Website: ulta-beauty
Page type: customer-info-address
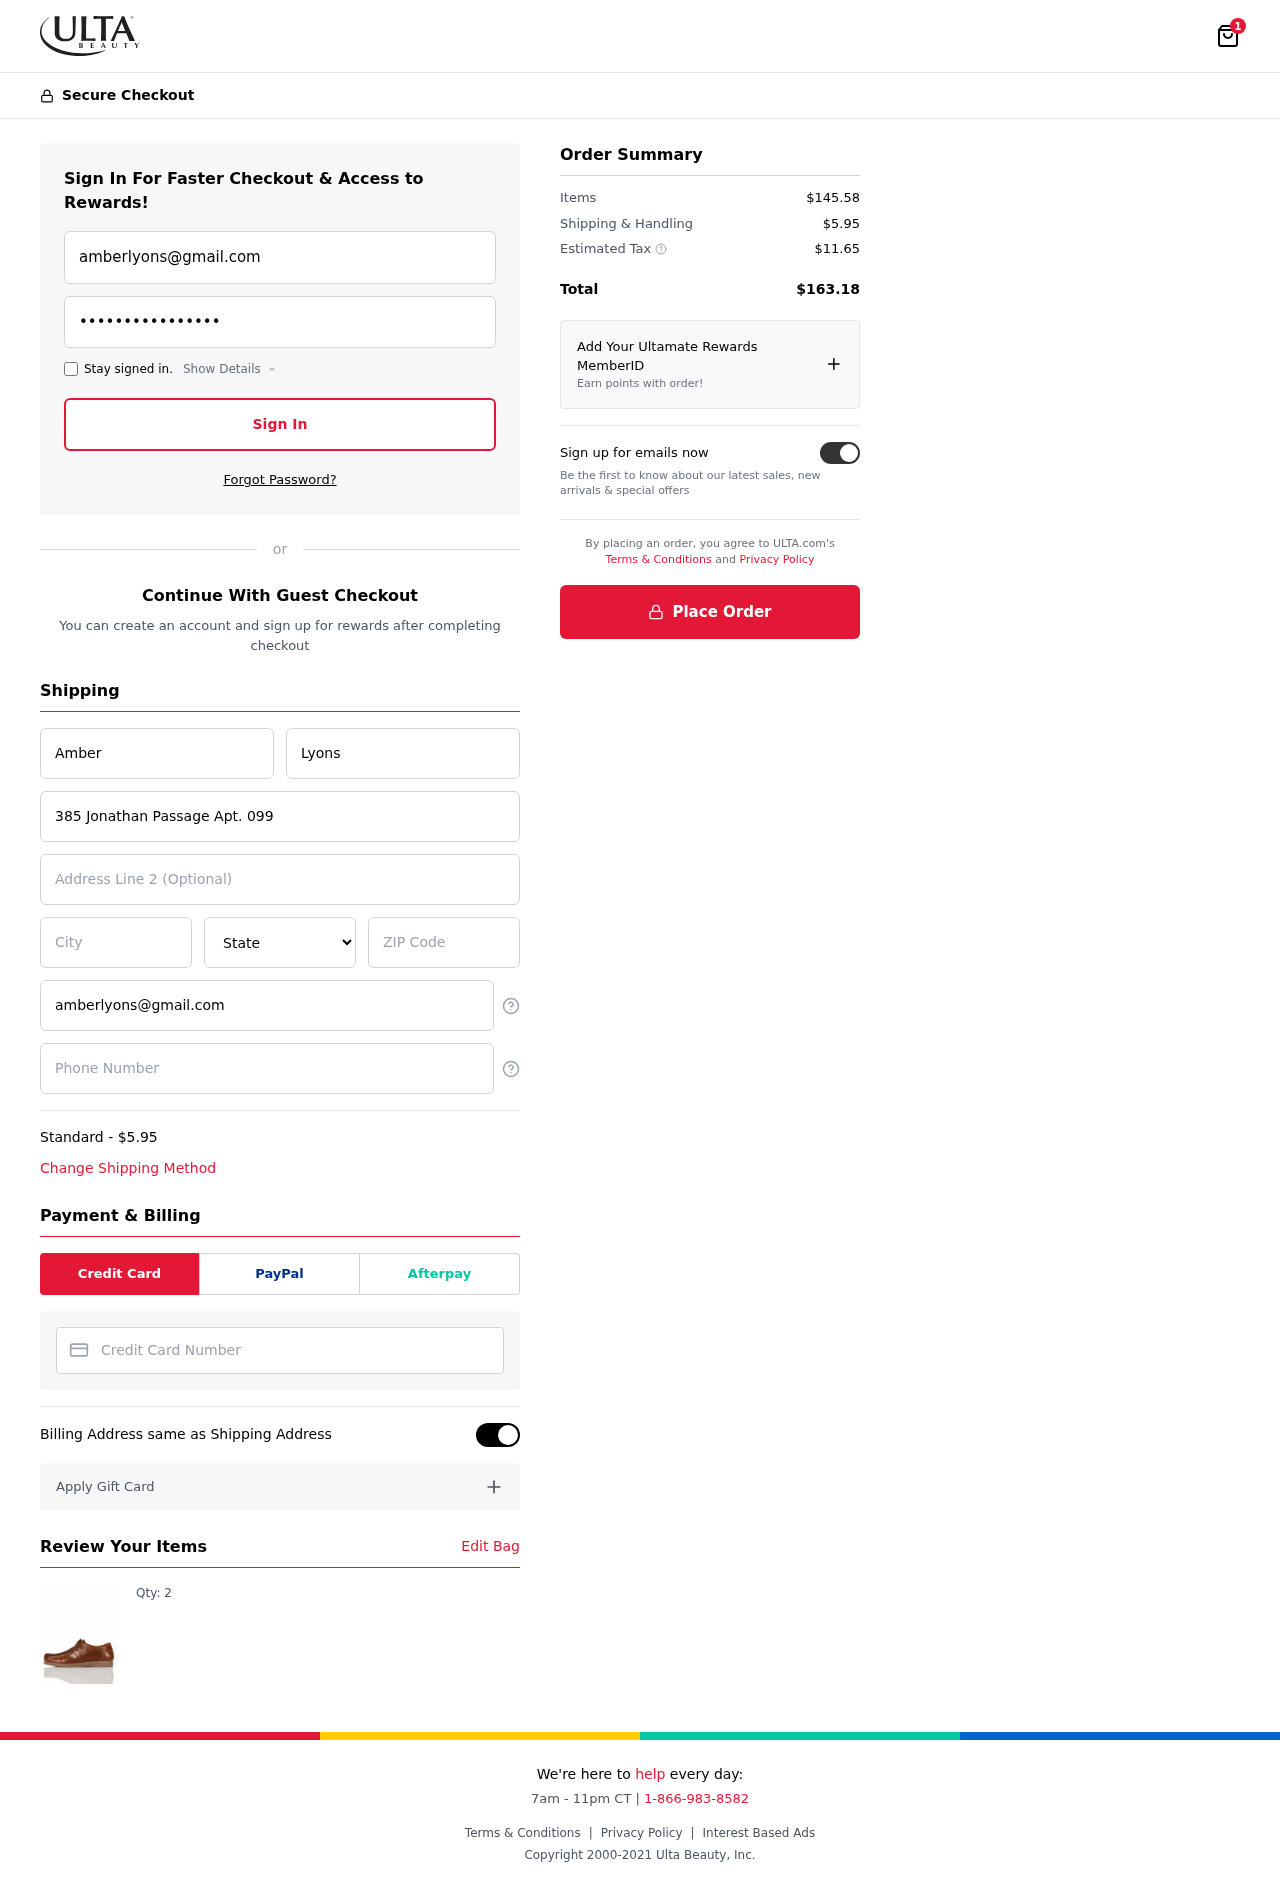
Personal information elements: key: PII_CARD_NUMBER
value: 4257 1099 8575 0364
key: PII_CITY
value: Port Marietown
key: PII_EMAIL
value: amberlyons@gmail.com
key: PII_FIRSTNAME
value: Amber
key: PII_LASTNAME
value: Lyons
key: PII_PHONE
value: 8613047567
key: PII_POSTCODE
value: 36192
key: PII_STATE
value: Montana
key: PII_STREET
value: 385 Jonathan Passage Apt. 099
Product elements: key: PRODUCT1_QUANTITY
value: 2
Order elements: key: ORDER_NUM_ITEMS
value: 1
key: ORDER_SHIPPING_COST
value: $5.95
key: ORDER_ITEMS_TOTAL
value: $145.58
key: ORDER_SHIPPING_COST2
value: $5.95
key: ORDER_TAX
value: $11.65
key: ORDER_TOTAL
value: $163.18